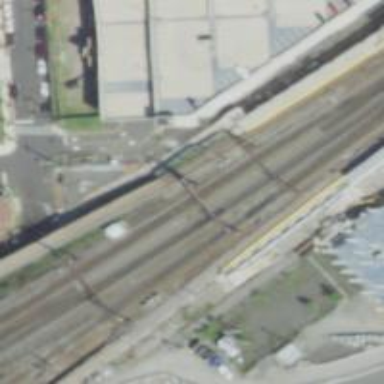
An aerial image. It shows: Railway with electrified contact lines.